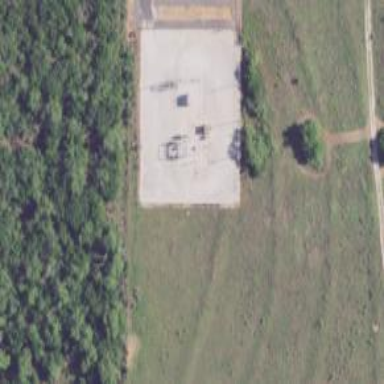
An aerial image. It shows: Outdoor distribution substation protected by fence.